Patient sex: F
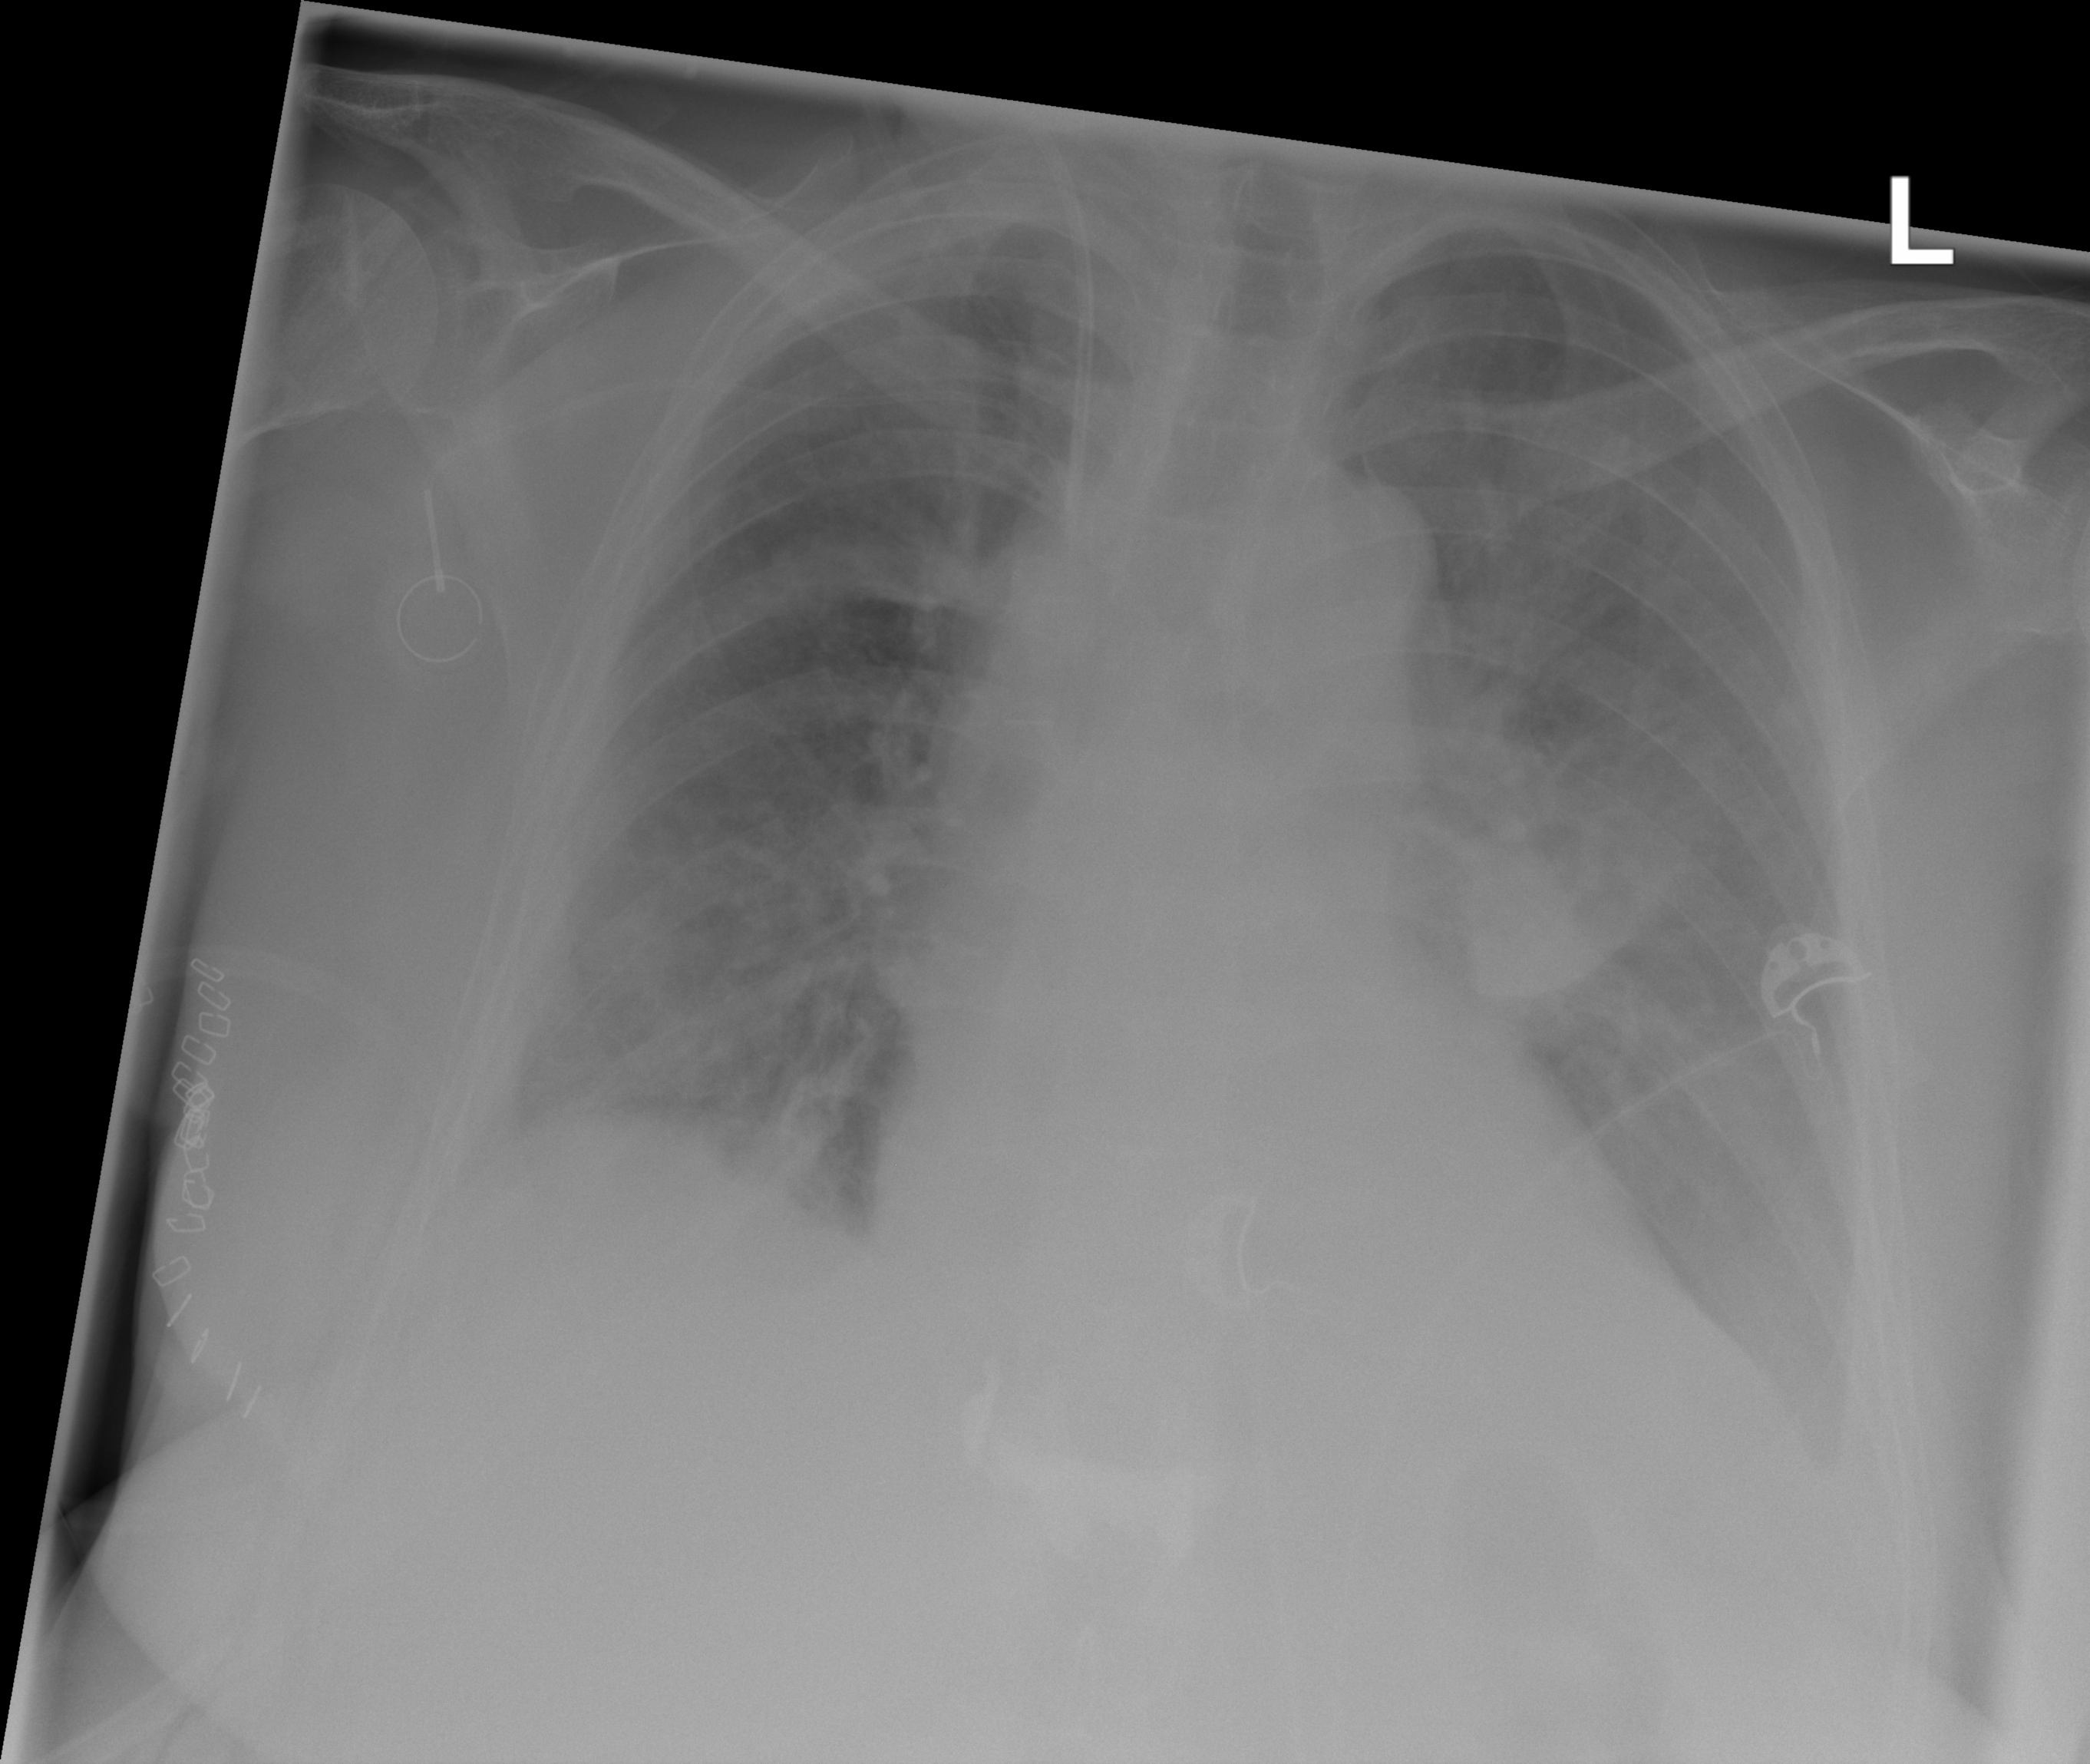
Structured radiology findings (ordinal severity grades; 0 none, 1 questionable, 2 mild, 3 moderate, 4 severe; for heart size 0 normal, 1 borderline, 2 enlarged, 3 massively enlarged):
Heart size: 2
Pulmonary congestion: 1
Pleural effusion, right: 2
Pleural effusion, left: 2
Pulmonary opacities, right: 2
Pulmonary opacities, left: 2
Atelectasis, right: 2
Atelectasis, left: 2